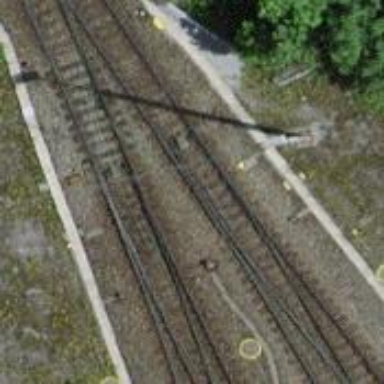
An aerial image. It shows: Railway switch.